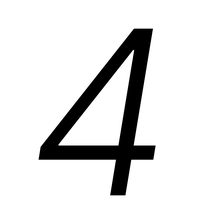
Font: Inter-Italic_Light_Italic